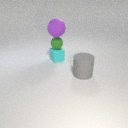
large purple rubber sphere above small cyan rubber cube